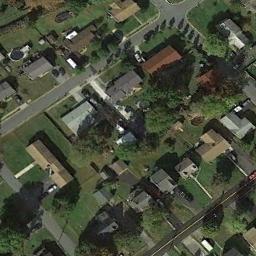
Label: residential